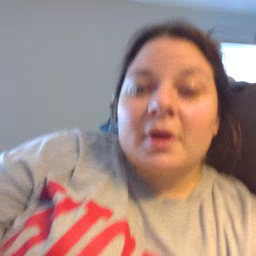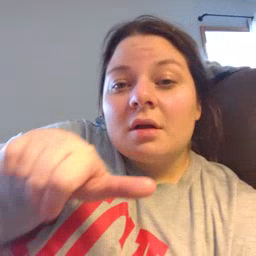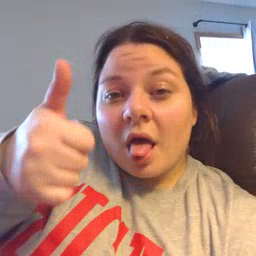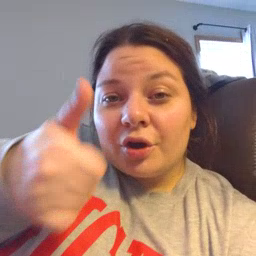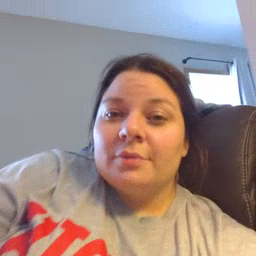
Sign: another